Interaction volume radius: 10 \u00c5
Interaction volume height: 10 \u00c5
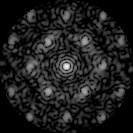
Disorder parameter: 0.5288